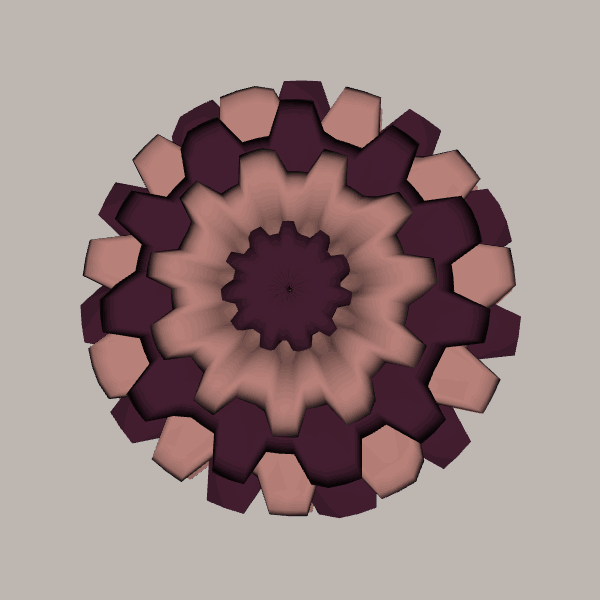
Background: light